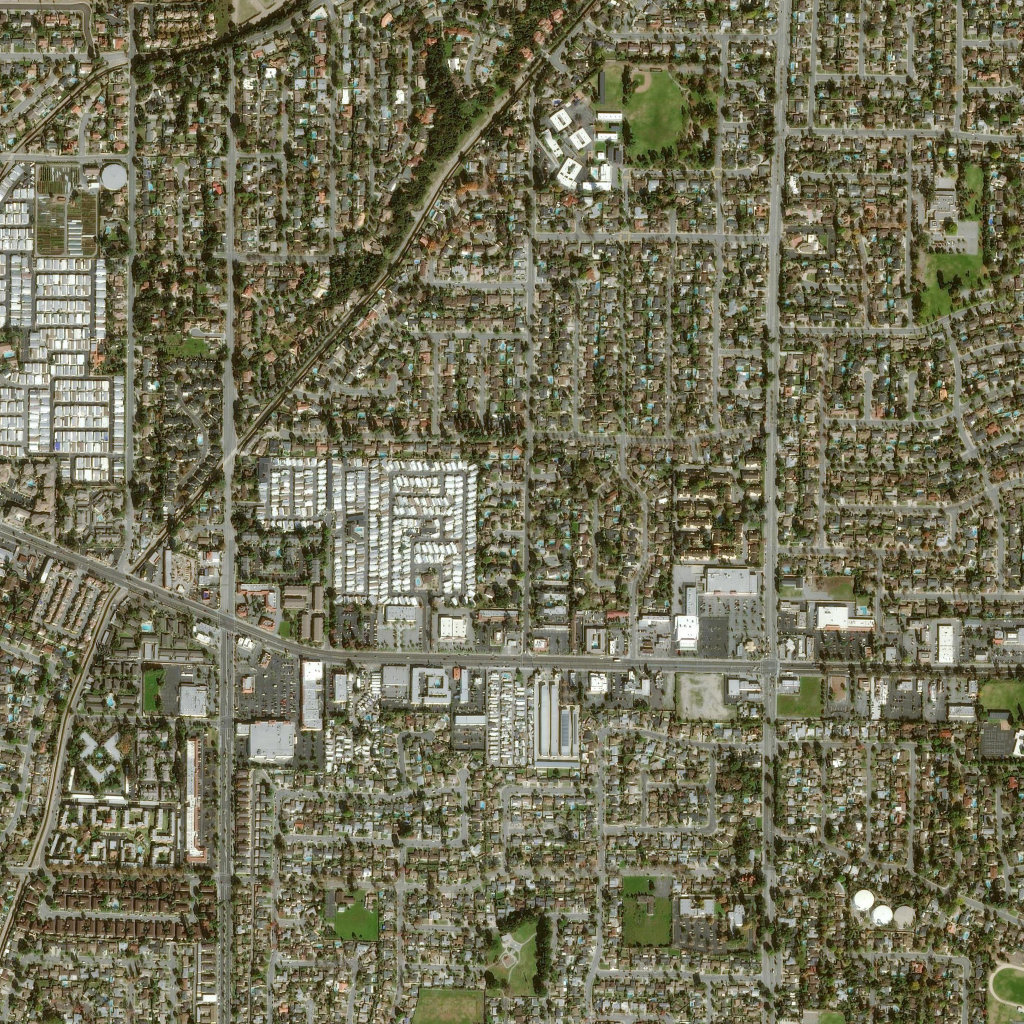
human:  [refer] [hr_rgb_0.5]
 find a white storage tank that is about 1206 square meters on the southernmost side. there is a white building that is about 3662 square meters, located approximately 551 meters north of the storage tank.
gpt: <box>[[84, 88, 87, 90, 0]]</box>

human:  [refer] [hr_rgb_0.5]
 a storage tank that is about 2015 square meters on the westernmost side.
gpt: <box>[[9, 15, 12, 18, 0]]</box>

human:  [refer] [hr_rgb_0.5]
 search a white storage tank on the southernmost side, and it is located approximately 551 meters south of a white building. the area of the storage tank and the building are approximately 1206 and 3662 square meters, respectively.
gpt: <box>[[84, 88, 87, 90, 0]]</box>